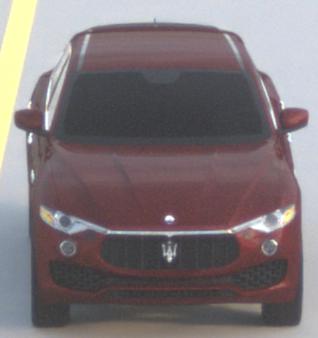
Make: Maserati
Model: Levante GT Hybrid
Detailed model: Levante
Model produced from: 2021/07
Model produced until: 2022/10
Doors: 4
Color: red
Road condition: dry road
Daytime: sunrise or sunset
Contrast: low contrast